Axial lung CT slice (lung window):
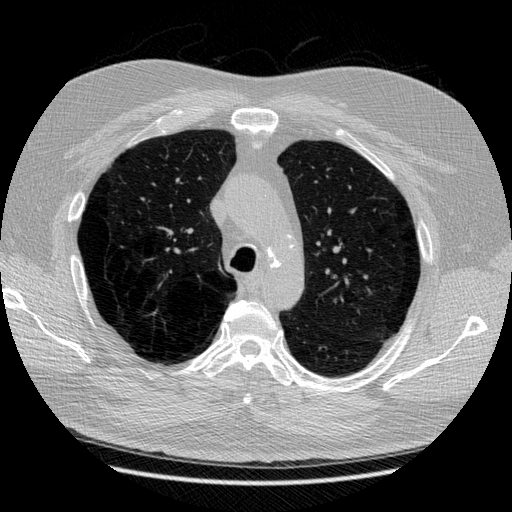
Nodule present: no